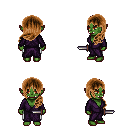
a pixel art fantasy rpg character, female body template, orc, green skin, purple robe, white pants, brown left-swept hairstyle, dagger, four views (front, back, left, right), 2x2 character sprite sheet, small pixel art, hard edges, no anti-aliasing